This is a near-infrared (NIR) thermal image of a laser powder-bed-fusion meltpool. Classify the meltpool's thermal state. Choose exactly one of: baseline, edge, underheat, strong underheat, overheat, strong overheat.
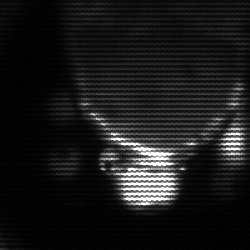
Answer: edge